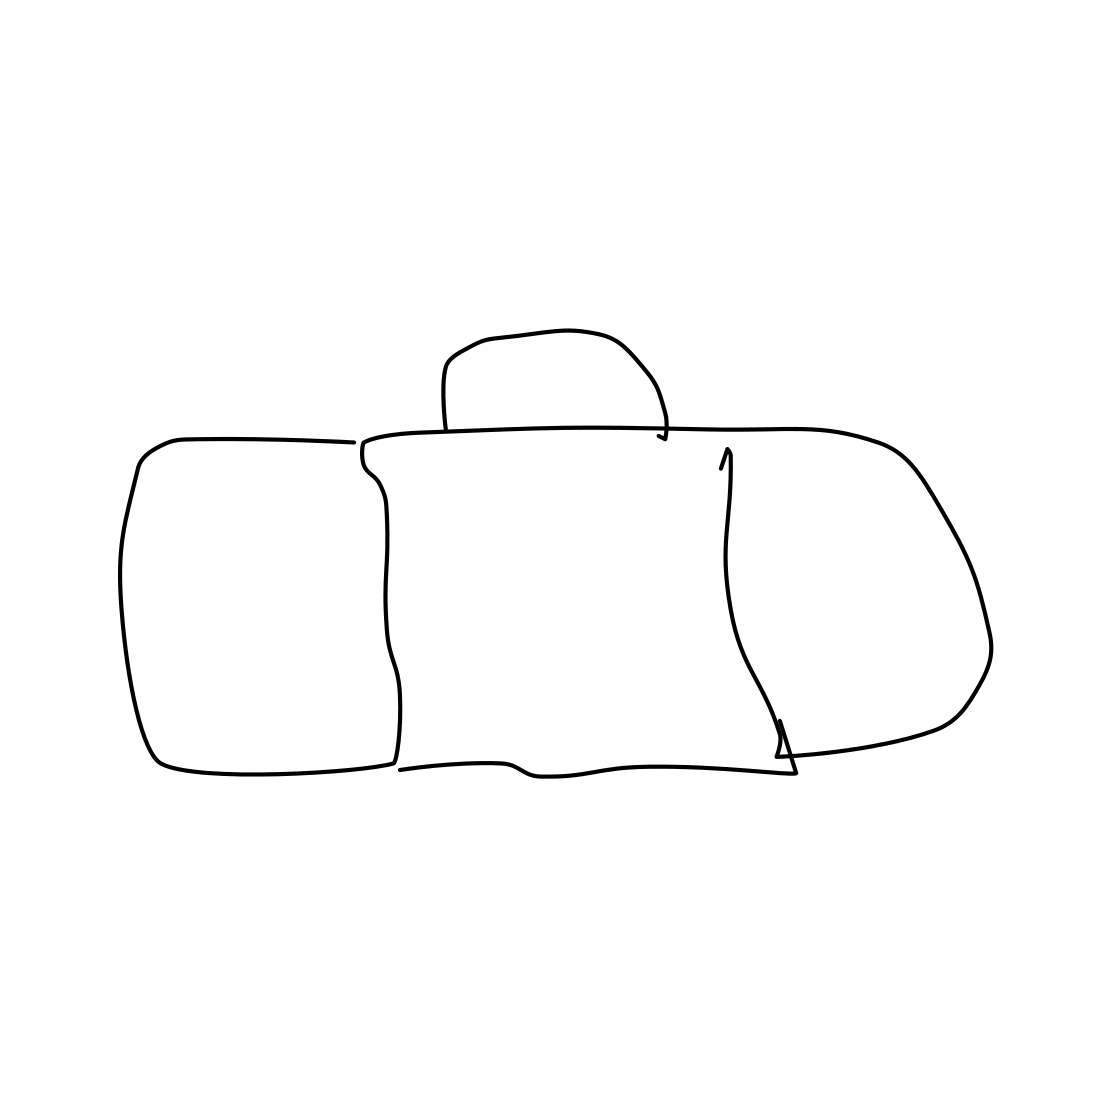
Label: suitcase